Question: I am trying to add a couple of JButton objects to my GUI program in Java and it is adding them to the JPanel (which is the main file of the program) but it is appearing in the incorrect spot. It is showing op at point [0, 0] and the action that is linked to it is happening at the correct spot. The rest of the elements on the panel are Images so the repaint method is called very often.
'''
private void init()
{
setLayout(null);
setBackground(new Color(r, g, b));
addMouseListener(this);
addMouseMotionListener(this);
setSize(681, 700);
setPreferredSize(new Dimension(681, 700));
Insets insets = getInsets();
//wrong spot (click at [302, 5])
undoButton = new JButton("Undo");
undoButton.addActionListener(this); //button 1
undoButton.setActionCommand("undo");
undoButton.setVisible(true);
add(undoButton);
pause = new JButton("pause");
pause.addActionListener(this);
pause.setActionCommand("pause"); //button 2
pause.setVisible(true);
pause.setEnabled(true);
add(pause);
Dimension size = undoButton.getPreferredSize();
undoButton.setBounds(100 + insets.left, 15 + insets.top, size.width, size.height);
size = pause.getPreferredSize();
pause.setBounds(100 + insets.left + undoButton.getPreferredSize().width, 15 + insets.top, size.width, size.height);
try{
undoButton.setMultiClickThreshhold(500);
}
catch (Exception e)
{}
//... more code ...
}
public void paint (Graphics g)
{
//...paint the rest of the elements...
undoButton.update(g);
pause.update(g);
}
'''
The "pause" button is showing up at the origin on top of the undo button but the clicks is woking at the correct spots.
The 2 buttons should be showing up where the blue box is and all of the other cards are Images.

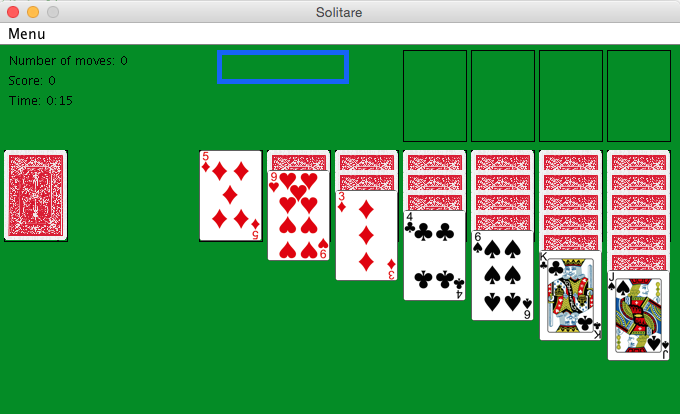
Answer: You should not be overriding 'paint', you should be overriding 'paintComponent'. If your components have already been added to the panel, they will update themselves:
'''
public void paintComponent(Graphics g)
{
super.paintComponent(g);
//...paint the rest of the elements...
//undoButton.update(g); BAD!
//pause.update(g); BAD!
}
'''
You don't have to worry about how the buttons get updated, the panel will handle that for you if you use it properly. Also do not use 'setLayout(null)'. We have layout managers for a reason, use one that has the features you need or write your own.